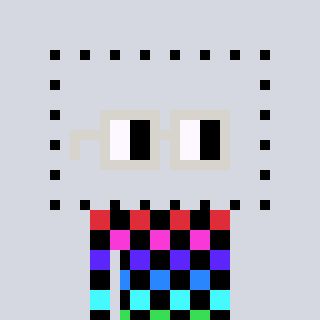
a pixel art character with square light gray glasses, a void-shaped head and a cold-colored body on a cool background